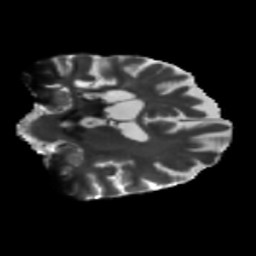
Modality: T2w
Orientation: coronal
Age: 68
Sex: female
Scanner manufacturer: siemens
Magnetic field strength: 3 T
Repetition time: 5.47 s
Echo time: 0.0854 s